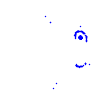
Particle: pion